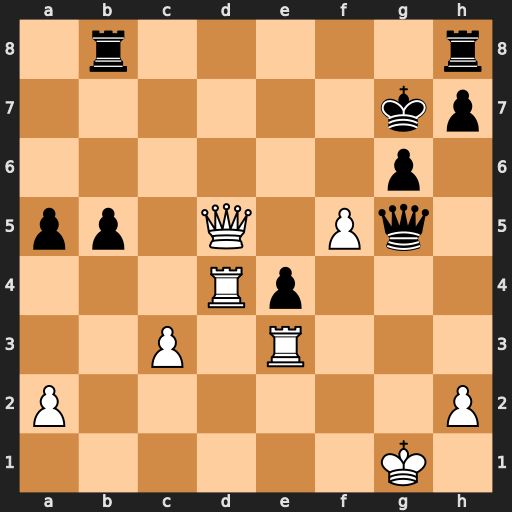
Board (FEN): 1r5r/6kp/6p1/pp1Q1Pq1/3Rp3/2P1R3/P6P/6K1
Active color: w
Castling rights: -
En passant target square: -
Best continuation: Rg3 Rhd8 Rxg5